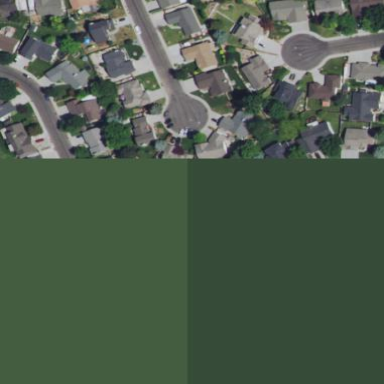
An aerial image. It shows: Sidewalk.